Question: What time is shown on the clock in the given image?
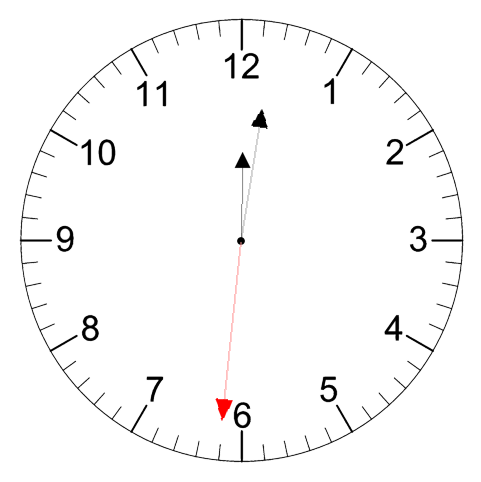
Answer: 12:01:31